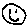
Label: smiley face